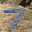
Label: 7